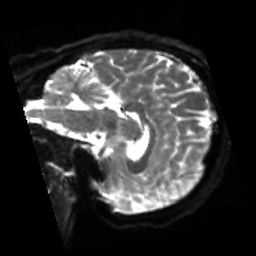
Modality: sbref
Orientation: sagittal
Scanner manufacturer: siemens
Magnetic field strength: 3 T
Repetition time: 4 s
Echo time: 0.0594 s